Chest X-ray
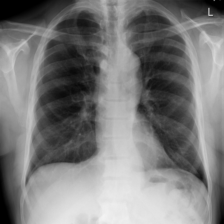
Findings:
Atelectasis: negative
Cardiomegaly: negative
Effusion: negative
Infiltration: positive
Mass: negative
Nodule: negative
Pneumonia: negative
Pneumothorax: negative
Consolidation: negative
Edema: negative
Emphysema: negative
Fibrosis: negative
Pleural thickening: positive
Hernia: negative